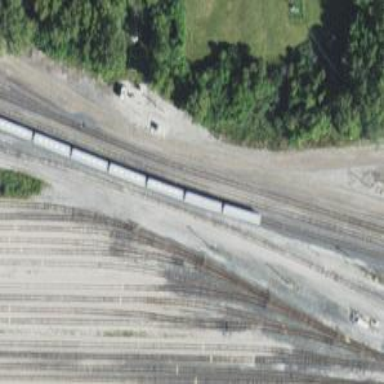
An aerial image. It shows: Abandoned railway yard.